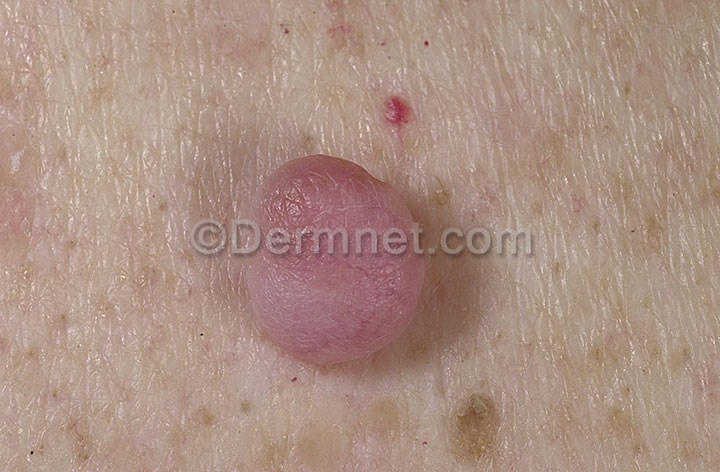
Disease: Melanoma Skin Cancer Nevi and Moles